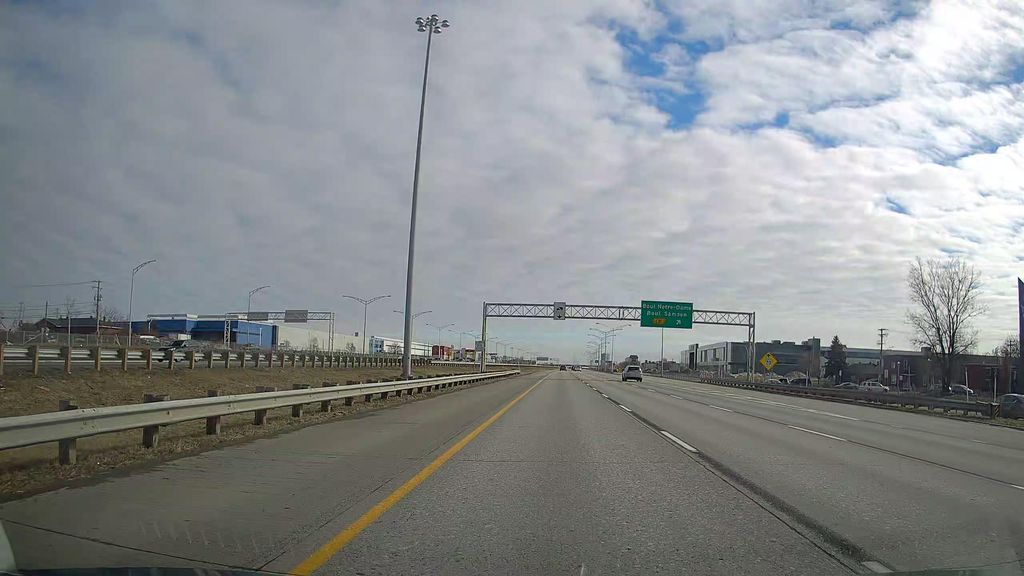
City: montreal